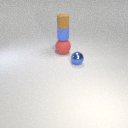
small blue rubber cylinder above large red rubber sphere